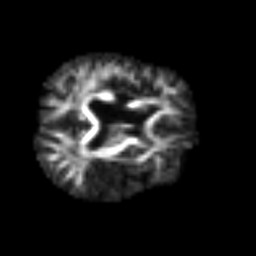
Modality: FA
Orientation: axial
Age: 75
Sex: female
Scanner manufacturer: siemens
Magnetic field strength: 3 T
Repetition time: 3.2 s
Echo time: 0.081 s